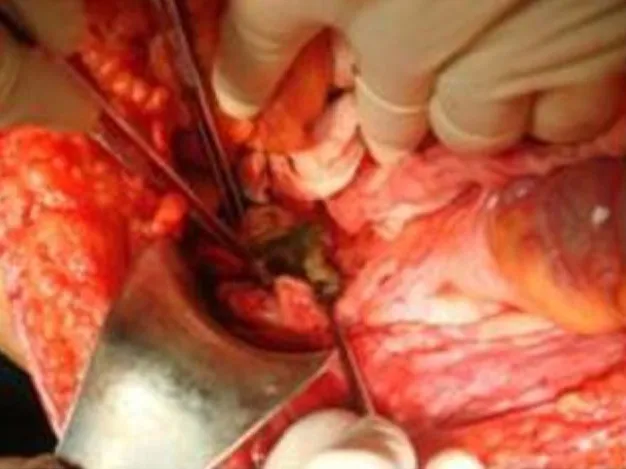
(A,B) The hepatic hydatid cyst was opened and drained. A drainage tube was placed in the area.
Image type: medical_photograph (other_medical_photograph)